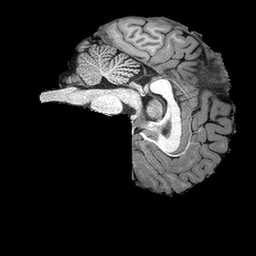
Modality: T1w
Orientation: sagittal
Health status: ill